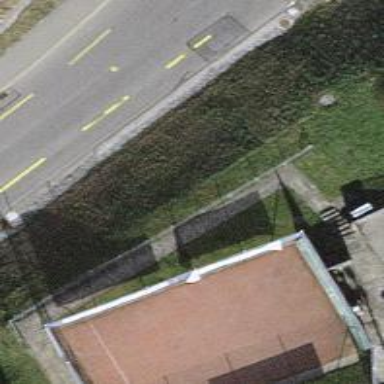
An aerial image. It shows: Tennis court on pitch.